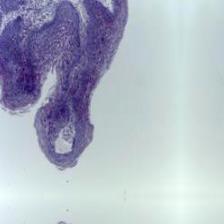
Diagnosis: Normal